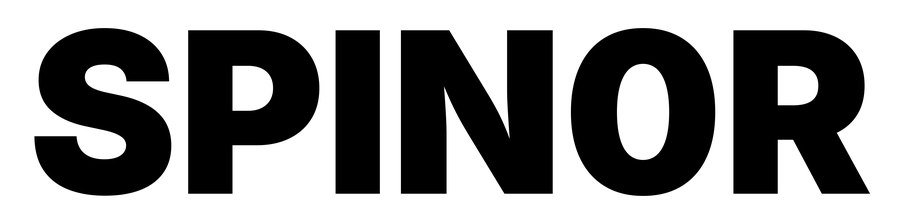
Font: Inter_Black